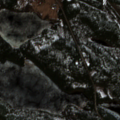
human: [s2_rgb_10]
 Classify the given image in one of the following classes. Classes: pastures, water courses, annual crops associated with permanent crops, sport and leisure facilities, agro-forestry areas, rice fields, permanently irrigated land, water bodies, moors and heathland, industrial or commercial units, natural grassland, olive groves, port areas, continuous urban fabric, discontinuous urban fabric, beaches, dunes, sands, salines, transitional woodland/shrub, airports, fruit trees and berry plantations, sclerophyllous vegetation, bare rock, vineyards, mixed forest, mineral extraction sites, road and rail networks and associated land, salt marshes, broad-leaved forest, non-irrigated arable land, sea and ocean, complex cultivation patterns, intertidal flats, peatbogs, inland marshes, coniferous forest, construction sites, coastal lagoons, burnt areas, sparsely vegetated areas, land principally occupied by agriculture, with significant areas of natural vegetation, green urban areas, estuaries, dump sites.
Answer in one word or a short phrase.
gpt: coniferous forest, transitional woodland/shrub, water bodies